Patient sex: M
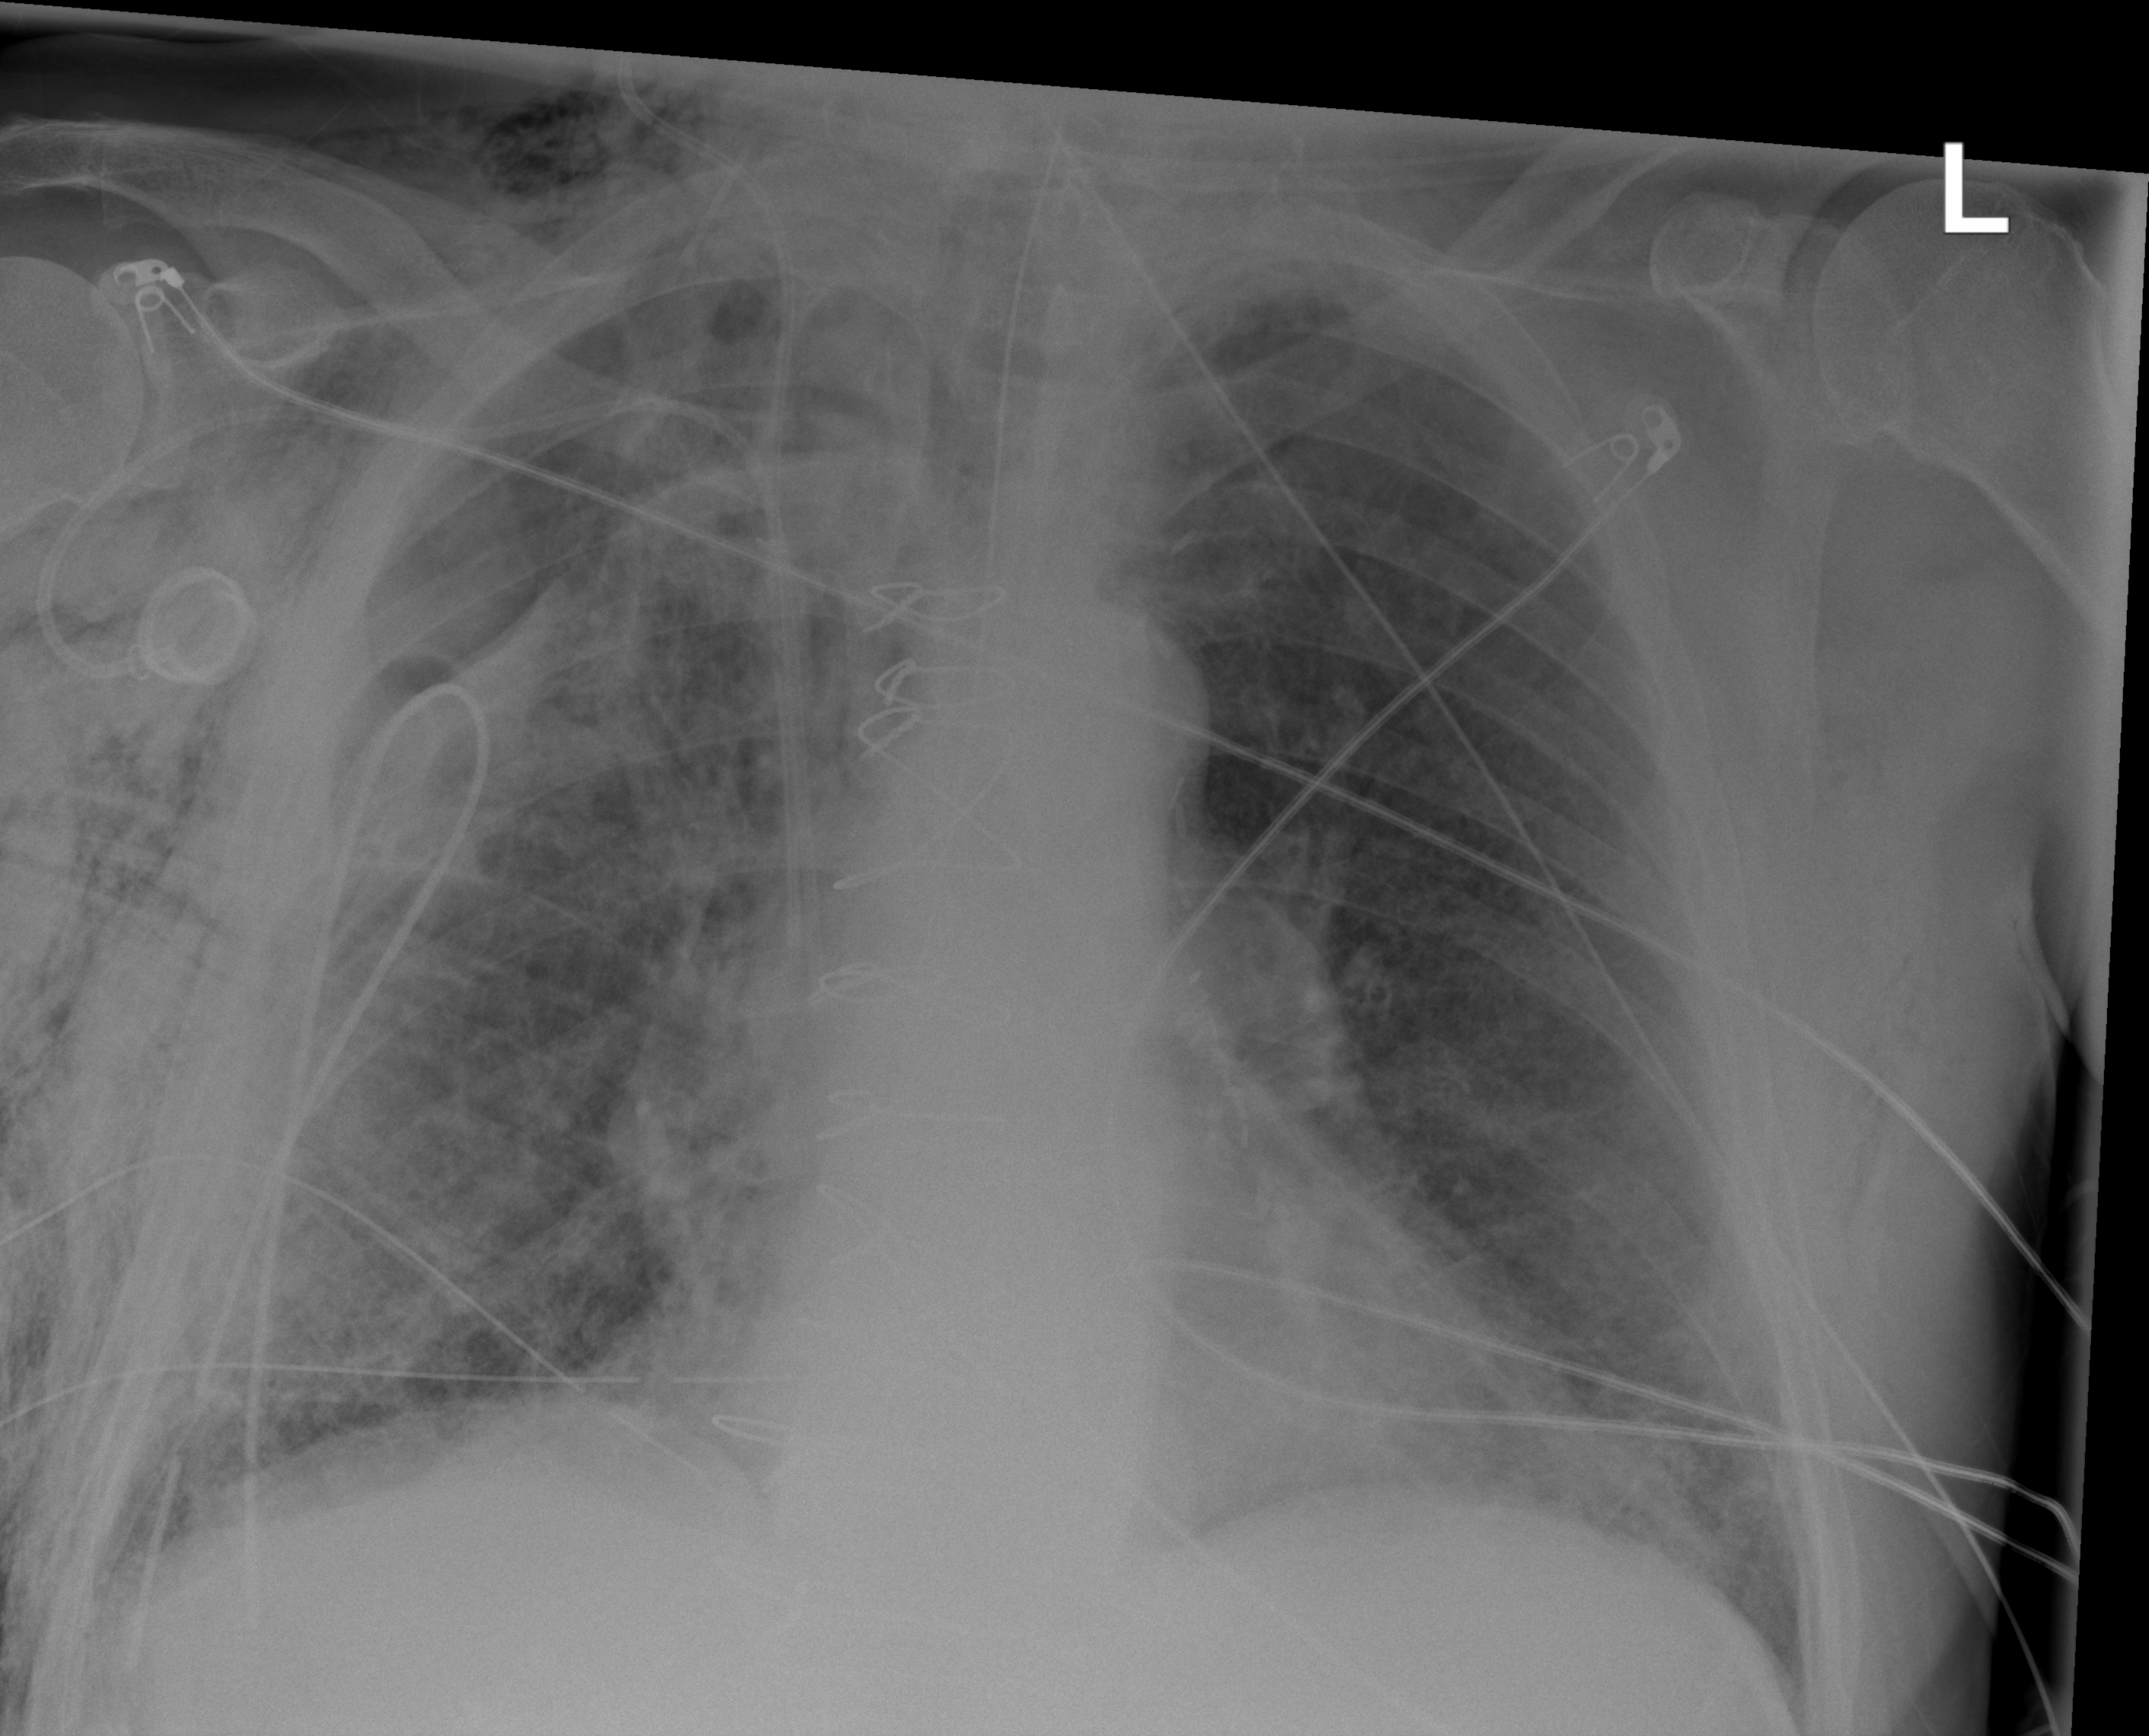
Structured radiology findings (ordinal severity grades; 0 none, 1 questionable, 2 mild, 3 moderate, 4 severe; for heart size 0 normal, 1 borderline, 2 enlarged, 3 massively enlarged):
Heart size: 2
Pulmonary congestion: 2
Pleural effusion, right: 2
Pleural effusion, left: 0
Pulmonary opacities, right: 3
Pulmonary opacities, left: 1
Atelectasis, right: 3
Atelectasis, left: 2